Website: lowes
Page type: billing-address
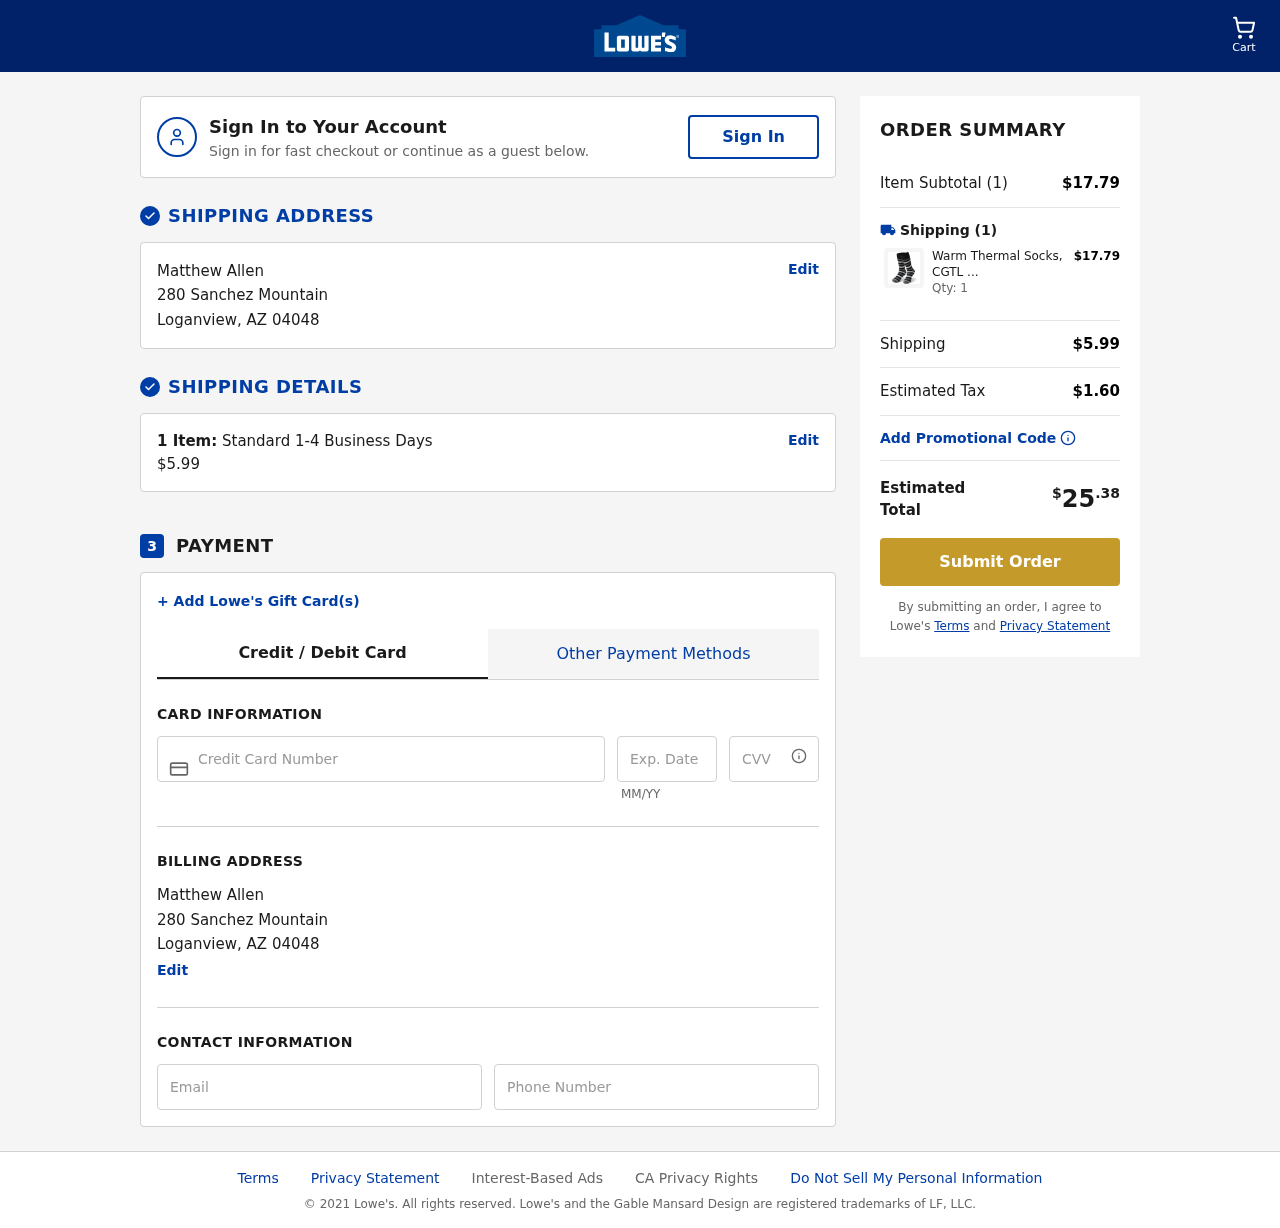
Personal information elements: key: PII_CARD_CVV
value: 2254
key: PII_CARD_EXPIRY
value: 03/30
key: PII_CARD_NUMBER
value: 3487 5145 3003 294
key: PII_CITY
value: Loganview
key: PII_EMAIL
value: matthewallen@yahoo.com
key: PII_FULLNAME
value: Matthew Allen
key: PII_PHONE
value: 8963745844
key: PII_POSTCODE
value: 04048
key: PII_STATE_ABBR
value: AZ
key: PII_STREET
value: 280 Sanchez Mountain
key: PII_FULLNAME2
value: Matthew Allen
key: PII_STREET2
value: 280 Sanchez Mountain
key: PII_CITY2
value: Loganview
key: PII_STATE_ABBR2
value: AZ
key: PII_POSTCODE2
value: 04048
Product elements: key: PRODUCT1_NAME
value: Warm Thermal Socks, CGTL Unisex Fur Lined Winter Sport Socks Thick Boot Insulated Heated Socks for C
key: PRODUCT1_PRICE
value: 17.79
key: PRODUCT1_QUANTITY
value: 1
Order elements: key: ORDER_NUM_ITEMS
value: Cart
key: ORDER_NUM_ITEMS
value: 1 Item:
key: ORDER_NUM_ITEMS
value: Item Subtotal (1)
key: ORDER_SHIPPING_COST
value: $5.99
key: ORDER_SUBTOTAL
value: $17.79
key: ORDER_TAX
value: $1.60
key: ORDER_TOTAL
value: $25.38